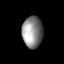
Tissue: lung
Cell type: T cells
Senescence score: 0.2101
Nuclear area (px): 633
Mean DAPI intensity: 137.335